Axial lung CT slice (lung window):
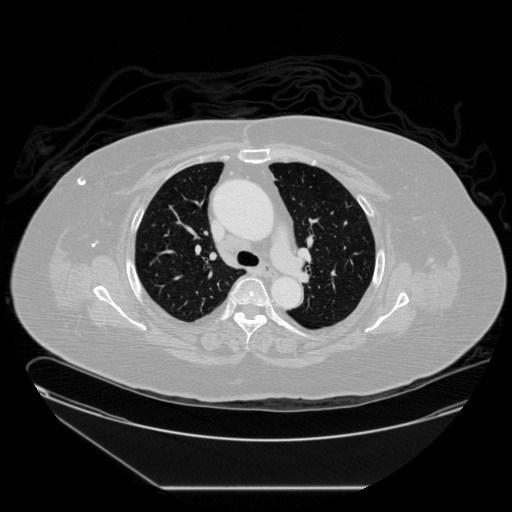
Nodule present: no